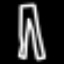
Label: pants